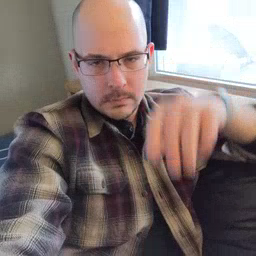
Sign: fireman